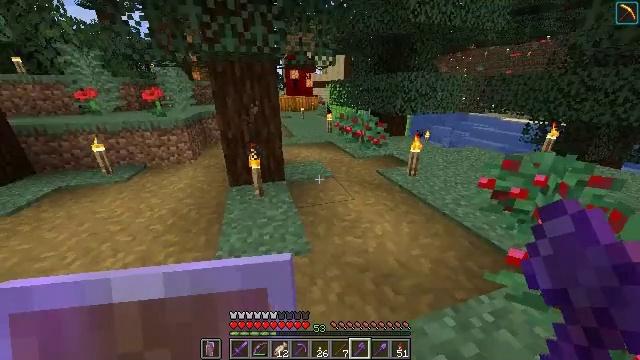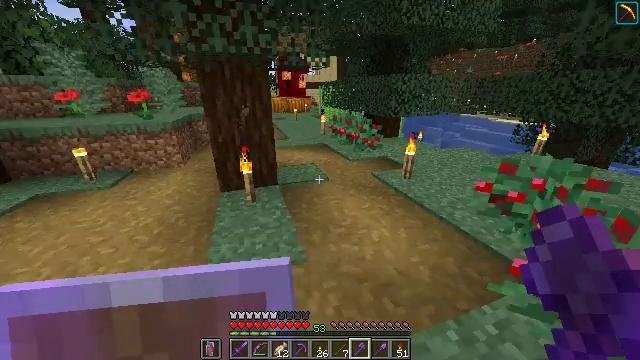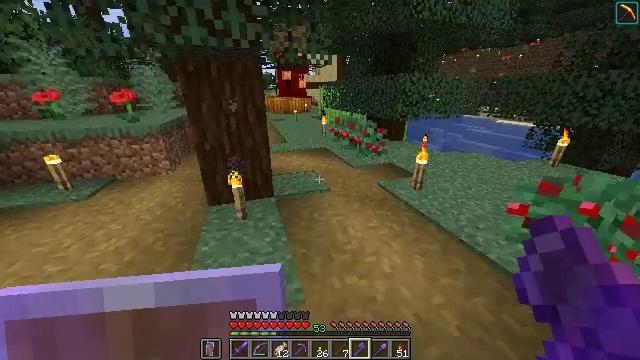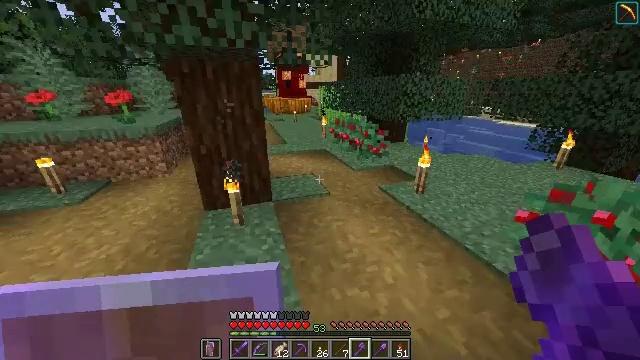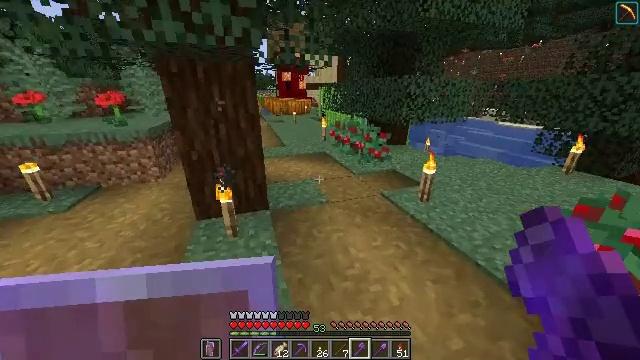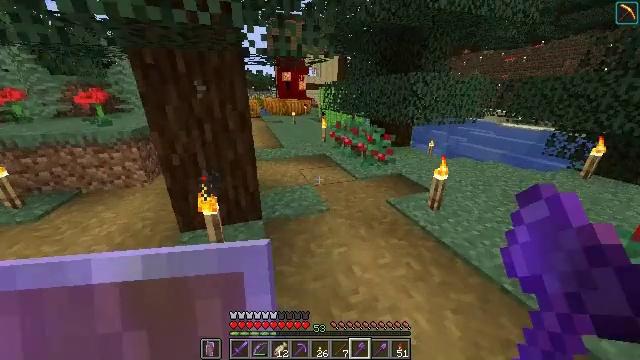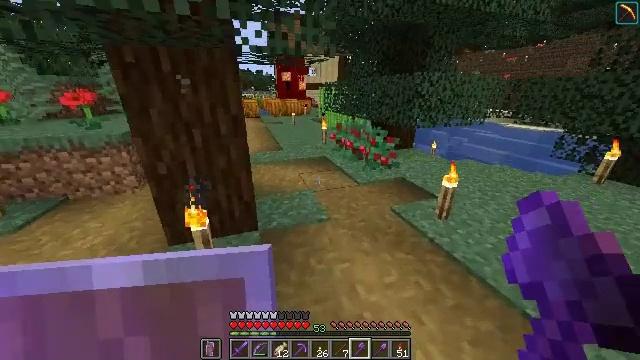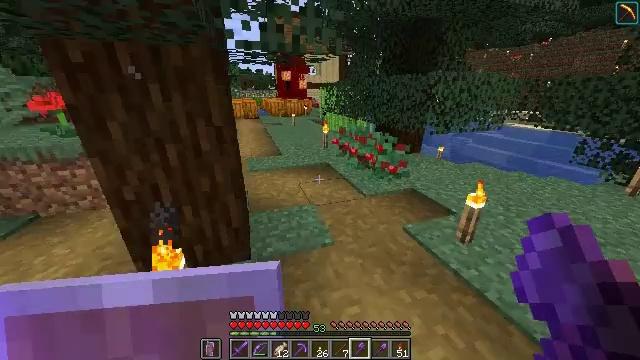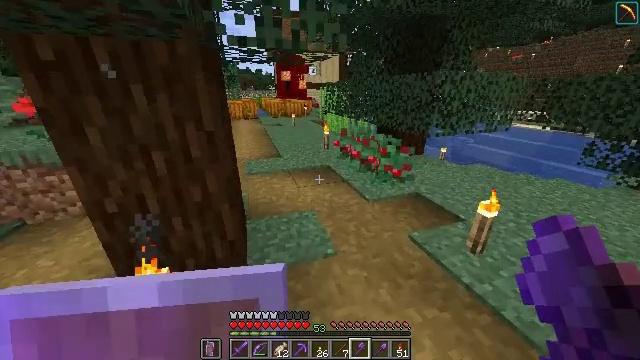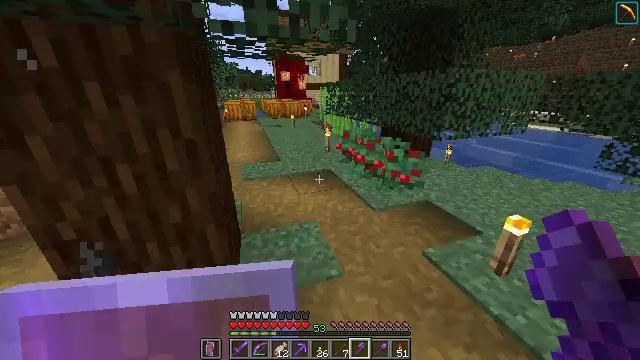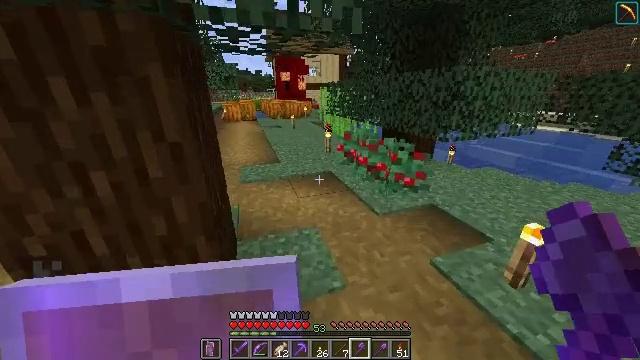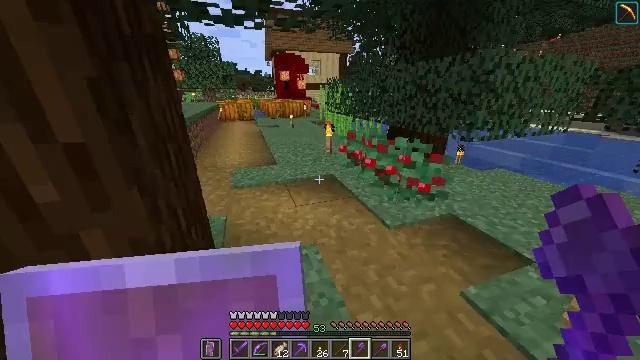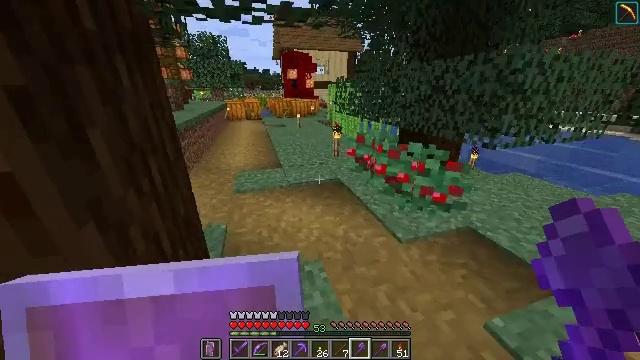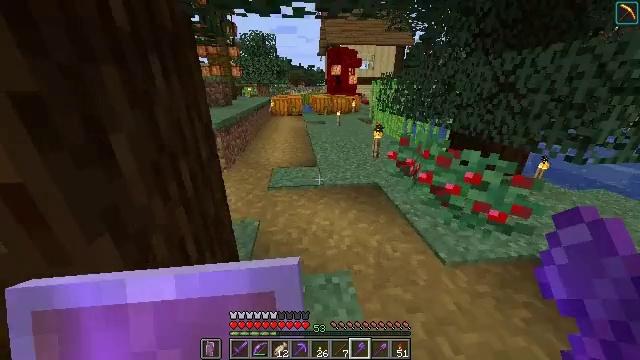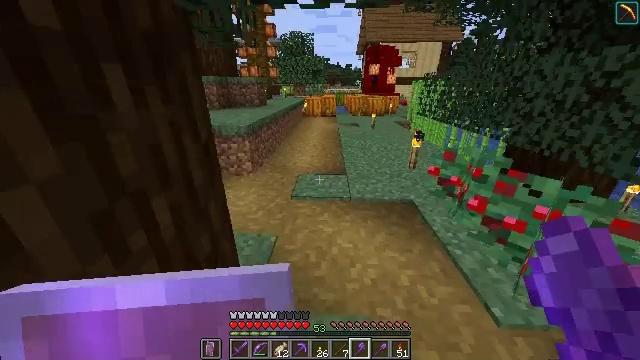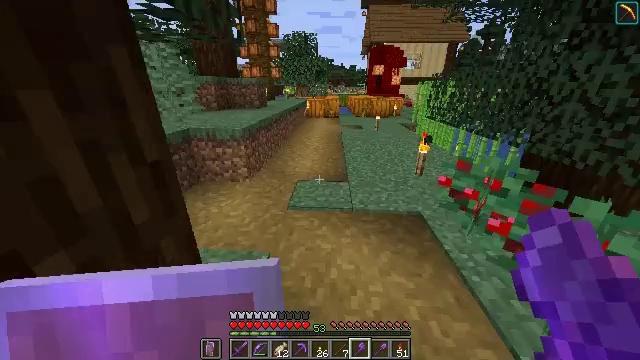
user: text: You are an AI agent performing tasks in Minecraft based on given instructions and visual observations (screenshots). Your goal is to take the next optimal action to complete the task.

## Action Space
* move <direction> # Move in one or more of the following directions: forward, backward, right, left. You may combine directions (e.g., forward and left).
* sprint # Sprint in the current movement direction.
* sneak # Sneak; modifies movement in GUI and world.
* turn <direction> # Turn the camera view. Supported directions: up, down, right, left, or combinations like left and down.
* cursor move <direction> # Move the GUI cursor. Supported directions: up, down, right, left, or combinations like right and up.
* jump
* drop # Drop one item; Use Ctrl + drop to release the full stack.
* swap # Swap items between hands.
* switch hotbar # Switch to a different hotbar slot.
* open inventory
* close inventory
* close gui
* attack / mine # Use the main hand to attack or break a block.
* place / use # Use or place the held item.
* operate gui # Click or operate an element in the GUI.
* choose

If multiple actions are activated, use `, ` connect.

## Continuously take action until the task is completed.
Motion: motion action
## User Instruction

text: Gather vines from trees or structures.
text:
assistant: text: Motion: move forward, sprint, turn right
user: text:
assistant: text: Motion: move forward, sprint
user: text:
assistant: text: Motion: move forward, sprint
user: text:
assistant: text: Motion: move forward, sprint
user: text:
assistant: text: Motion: move forward, sprint
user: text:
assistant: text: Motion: move forward, sprint
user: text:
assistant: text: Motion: move forward, sprint
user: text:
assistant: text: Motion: move forward, sprint
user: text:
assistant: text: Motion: move forward, sprint
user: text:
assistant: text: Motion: move forward, sprint
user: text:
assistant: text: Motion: move forward, sprint
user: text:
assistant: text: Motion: move forward, sprint, turn left
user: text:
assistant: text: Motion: move forward, sprint, turn left
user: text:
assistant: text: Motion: move forward, sprint, turn left
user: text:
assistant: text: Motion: move forward, sprint
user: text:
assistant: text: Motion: move forward, sprint
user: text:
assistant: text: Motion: move forward, sprint
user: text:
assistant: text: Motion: move forward, sprint
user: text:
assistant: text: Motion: move forward, sprint
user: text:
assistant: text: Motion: move forward, sprint
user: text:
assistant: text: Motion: move forward, sprint
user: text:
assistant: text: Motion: move forward, sprint
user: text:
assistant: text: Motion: move forward, sprint
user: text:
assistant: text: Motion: move forward, sprint
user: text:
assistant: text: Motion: move forward, sprint
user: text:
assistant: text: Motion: move forward, sprint
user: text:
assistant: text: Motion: move forward, sprint, turn left
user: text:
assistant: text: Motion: move forward, sprint, turn left and up
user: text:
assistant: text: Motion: move forward, sprint, turn left
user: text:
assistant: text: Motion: move forward, sprint